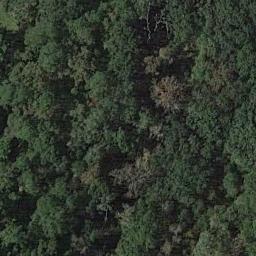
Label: forest